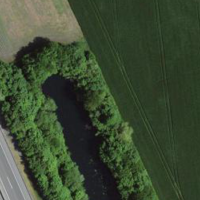
EUNIS habitat code: 57
Species observed at this site:
Milvus migrans